Question: I'm using the following code to display a 'UIDatePicker' within a 'UIPopover' that is displayed when a user clicks a 'UIButton'.
The problem is, it is being displayed in an awkward position and I want to add a 'UIToolBar' above the 'datePicker' where there is extra space. This will have 'cancel' and 'done' button. How can I accomplish this? The button that it is displayed from is the 'Date of Birth' one.
'''
- (IBAction)dateOfBirthButtonPressed:(id)sender{
UIViewController* popoverContent = [[UIViewController alloc] init];
UIView *popoverView = [[UIView alloc] init];
popoverView.backgroundColor = [UIColor blackColor];
UIDatePicker *datePicker=[[UIDatePicker alloc]init];
datePicker.frame=CGRectMake(0,44,320, 216);
datePicker.datePickerMode = UIDatePickerModeDateAndTime;
[datePicker setMinuteInterval:5];
[datePicker setTag:10];
// [datePicker addTarget:self action:@selector(dateChanged) forControlEvents:UIControlEventValueChanged];
[popoverView addSubview:datePicker];
popoverContent.view = popoverView;
UIPopoverController *popoverController = [[UIPopoverController alloc] initWithContentViewController:popoverContent];
popoverController.delegate=self;
[popoverContent release];
[popoverController setPopoverContentSize:CGSizeMake(320, 264) animated:NO];
[popoverController presentPopoverFromRect:self.dateOfBirthButton.frame inView:self.view permittedArrowDirections:UIPopoverArrowDirectionAny animated:YES];
}
'''

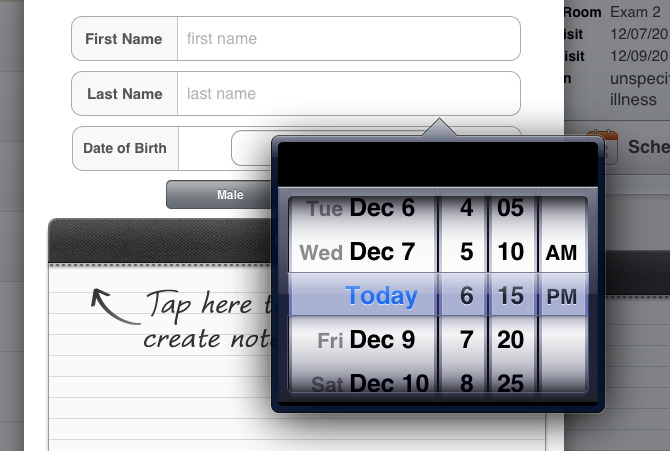
Answer: Is there a reason you couldn't just use a 'UIToolbar'?
'''
UIToolbar* toolbar = [[UIToolbar alloc] initWithFrame: CGRectMake(0.0, 0.0, 320.0, 44.0)];
UIBarButtonItem* cancelButton = [[UIBarButtonItem alloc] initWithBarButtonSystemItem: UIBarButtonSystemItemCancel
target: self
action: @selector(cancel)];
UIBarButtonItem* space = [[UIBarButtonItem alloc] initWithBarButtonSystemItem: UIBarButtonSystemItemFlexibleSpace
target: nil
action: nil];
UIBarButtonItem* doneButton = [[UIBarButtonItem alloc] initWithBarButtonSystemItem: UIBarButtonSystemItemDone
target: self
action: @selector(done)];
NSMutableArray* toolbarItems = [NSMutableArray array];
[toolbarItems addObject:cancelButton];
[toolbarItems addObject:space];
[toolbarItems addObject:doneButton];
[cancelButton release];
[doneButton release];
[space release];
toolbar.items = toolbarItems;
'''
Then just add the toolbar to your view. Make sure to size it correctly and implement the 'done' and 'cancel' selectors.